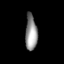
Tissue: lung
Cell type: Endothelial cells
Senescence score: 0.7219
Nuclear area (px): 418
Mean DAPI intensity: 144.947